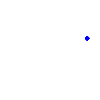
Particle: pion